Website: home-depot
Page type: review-order
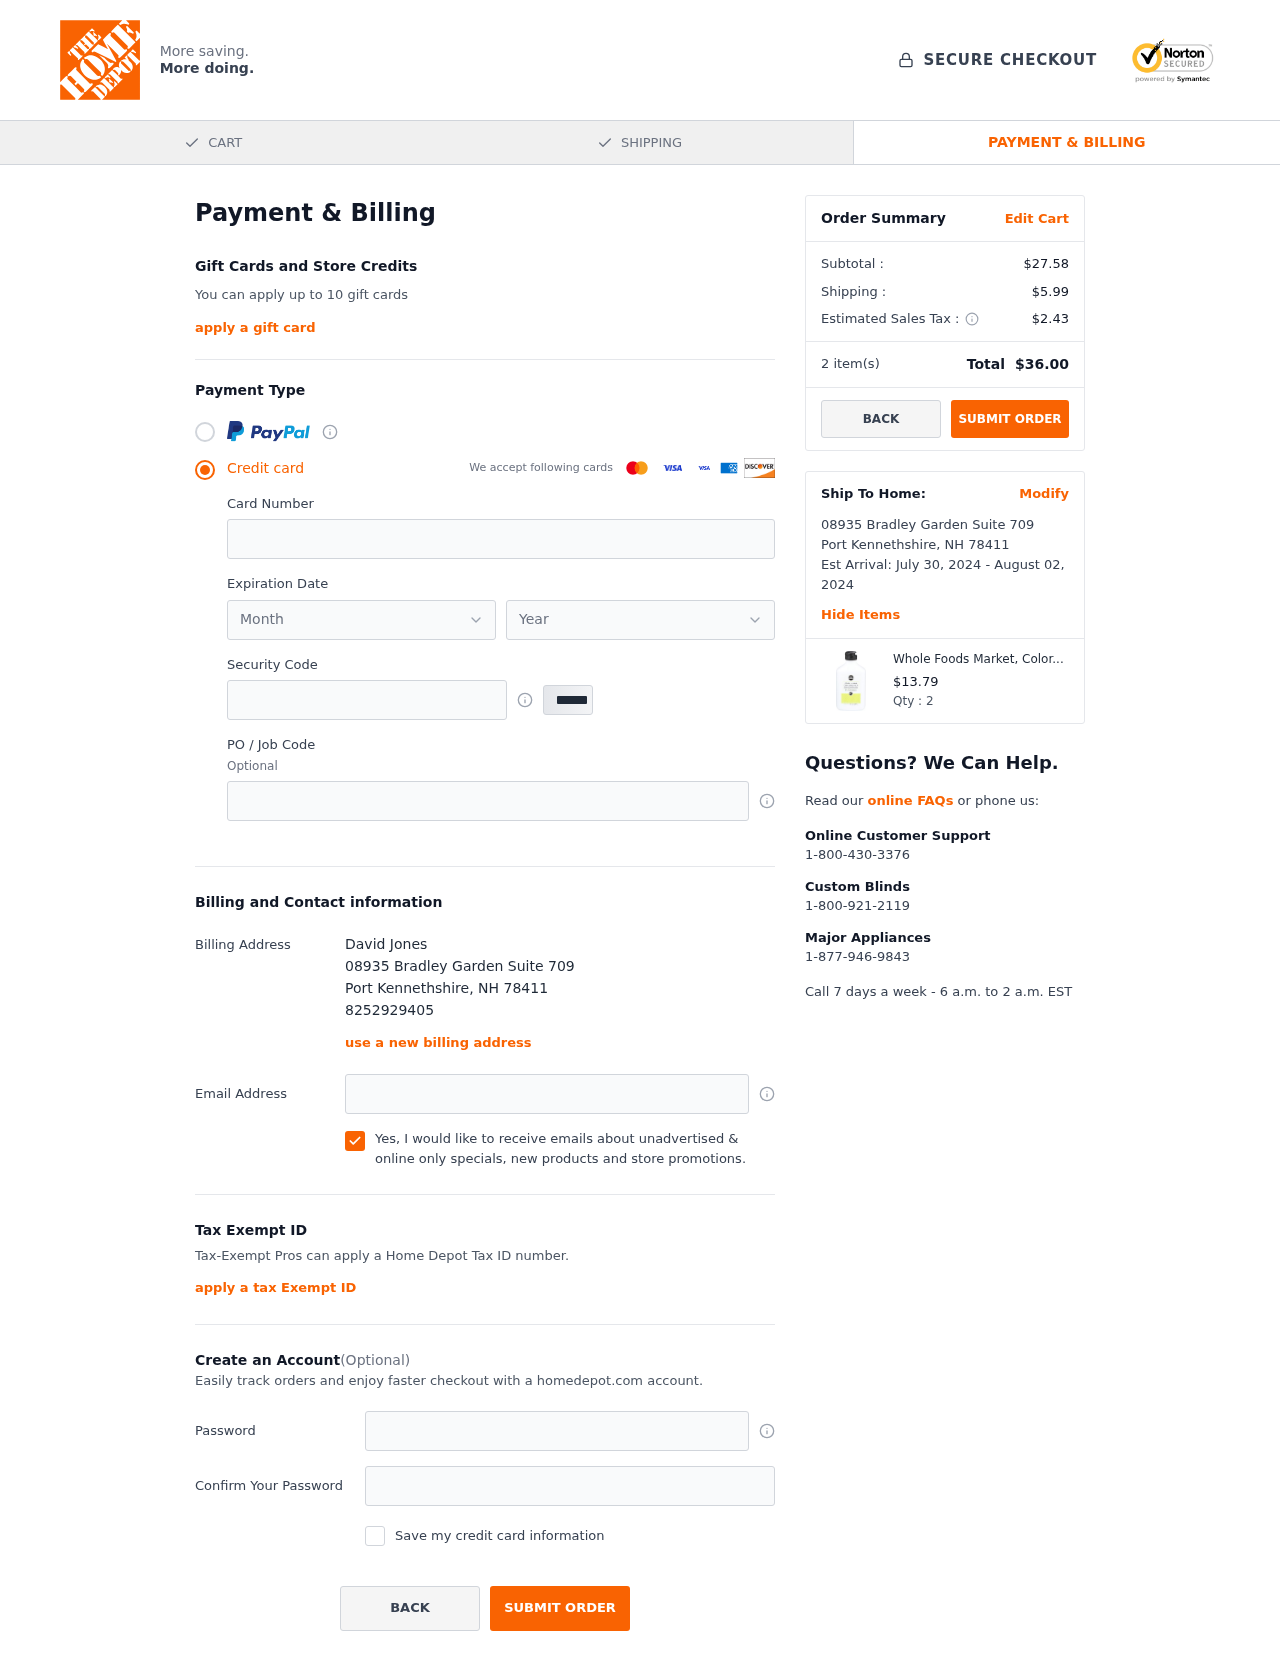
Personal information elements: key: PII_CARD_EXPIRY_MONTH
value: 05
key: PII_CARD_EXPIRY_YEAR
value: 30
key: PII_CITY
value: Port Kennethshire
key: PII_FULLNAME
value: David Jones
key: PII_PHONE
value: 8252929405
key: PII_POSTCODE
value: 78411
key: PII_STATE_ABBR
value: NH
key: PII_STREET
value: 08935 Bradley Garden Suite 709
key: PII_CARD_NUMBER
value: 3478 4369 4616 645
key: PII_CARD_CVV
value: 2791
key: PII_JOB_CODE
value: PRJ-3191-43
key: PII_EMAIL
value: davidjones@yahoo.com
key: PII_POSTCODE_FULL
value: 78411
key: PII_POSTCODE_NUMERIC
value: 78411
Product elements: key: PRODUCT1_NAME
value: Whole Foods Market, Color Preserve Conditioner, 10 Fl Oz
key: PRODUCT1_PRICE
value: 13.79
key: PRODUCT1_QUANTITY
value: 2
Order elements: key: ORDER_SUBTOTAL
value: $27.58
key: ORDER_SHIPPING_COST
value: $5.99
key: ORDER_TAX
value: $2.43
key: ORDER_NUM_ITEMS
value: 2
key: ORDER_TOTAL
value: $36.00
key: ORDER_SHIPPING_DATE
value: July 30, 2024
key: ORDER_DELIVERY_DATE
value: August 02, 2024